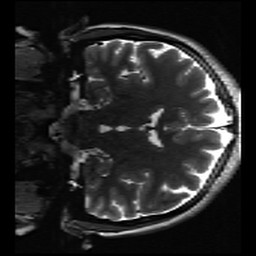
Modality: inplaneT2
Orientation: coronal